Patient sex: M
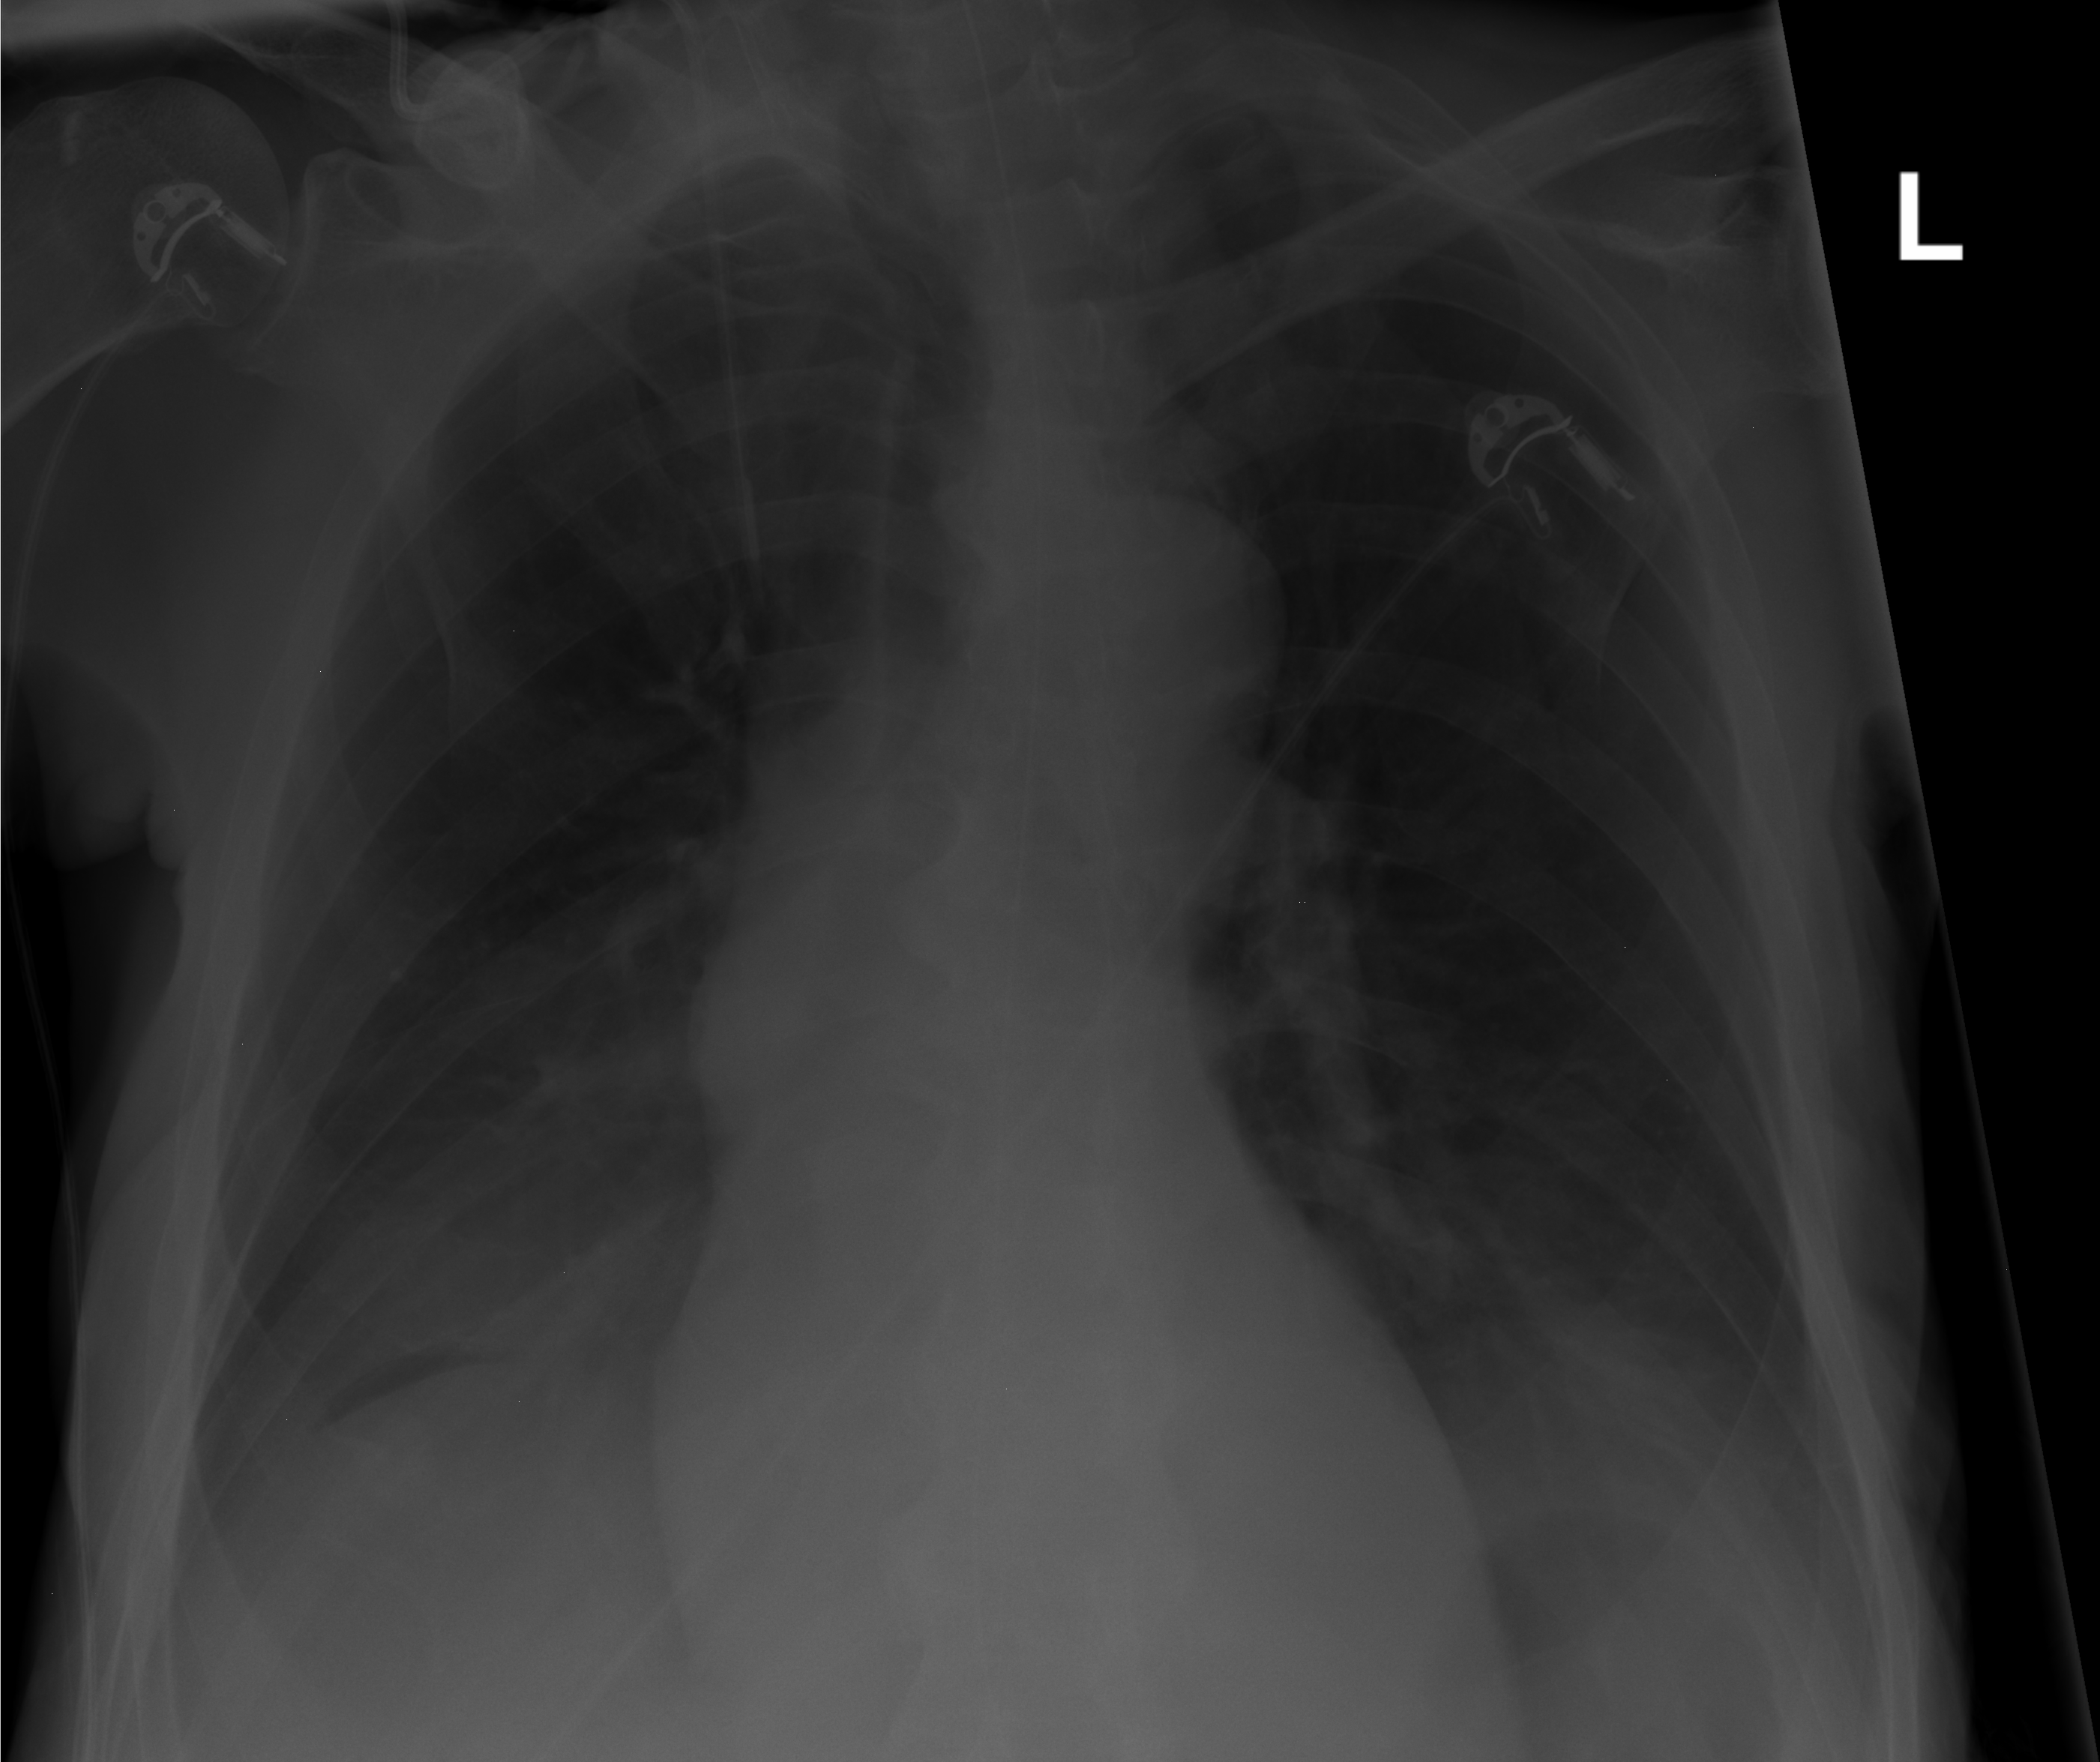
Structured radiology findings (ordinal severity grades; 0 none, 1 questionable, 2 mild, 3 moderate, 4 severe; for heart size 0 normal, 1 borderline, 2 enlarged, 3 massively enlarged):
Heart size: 0
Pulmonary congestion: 0
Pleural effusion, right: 2
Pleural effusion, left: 2
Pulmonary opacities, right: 0
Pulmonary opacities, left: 0
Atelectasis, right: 0
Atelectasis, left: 0